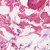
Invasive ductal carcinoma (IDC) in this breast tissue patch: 0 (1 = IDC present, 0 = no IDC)